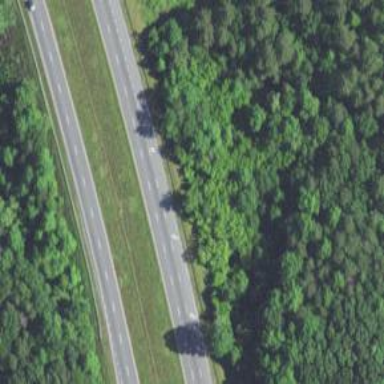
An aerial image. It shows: Asphalt motorway.